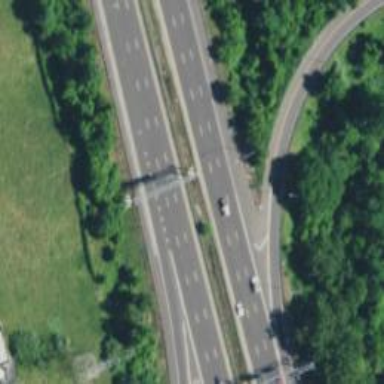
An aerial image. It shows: Motorway junction.